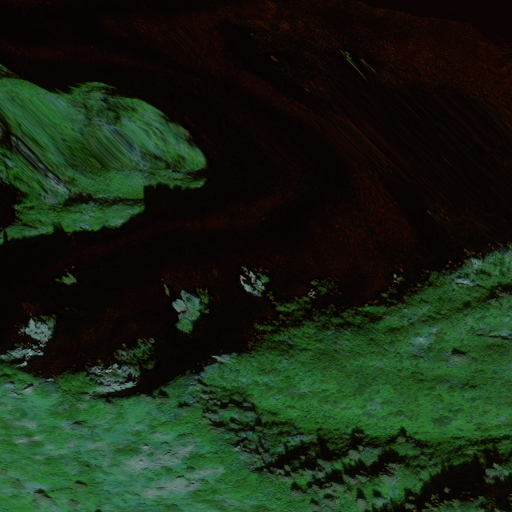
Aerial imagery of mountain in Alaska named Cloudy Mountain containing only unknown